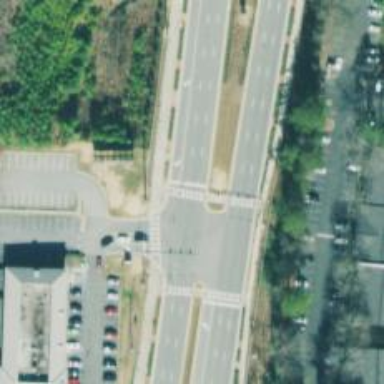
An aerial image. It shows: Marked road crossing.